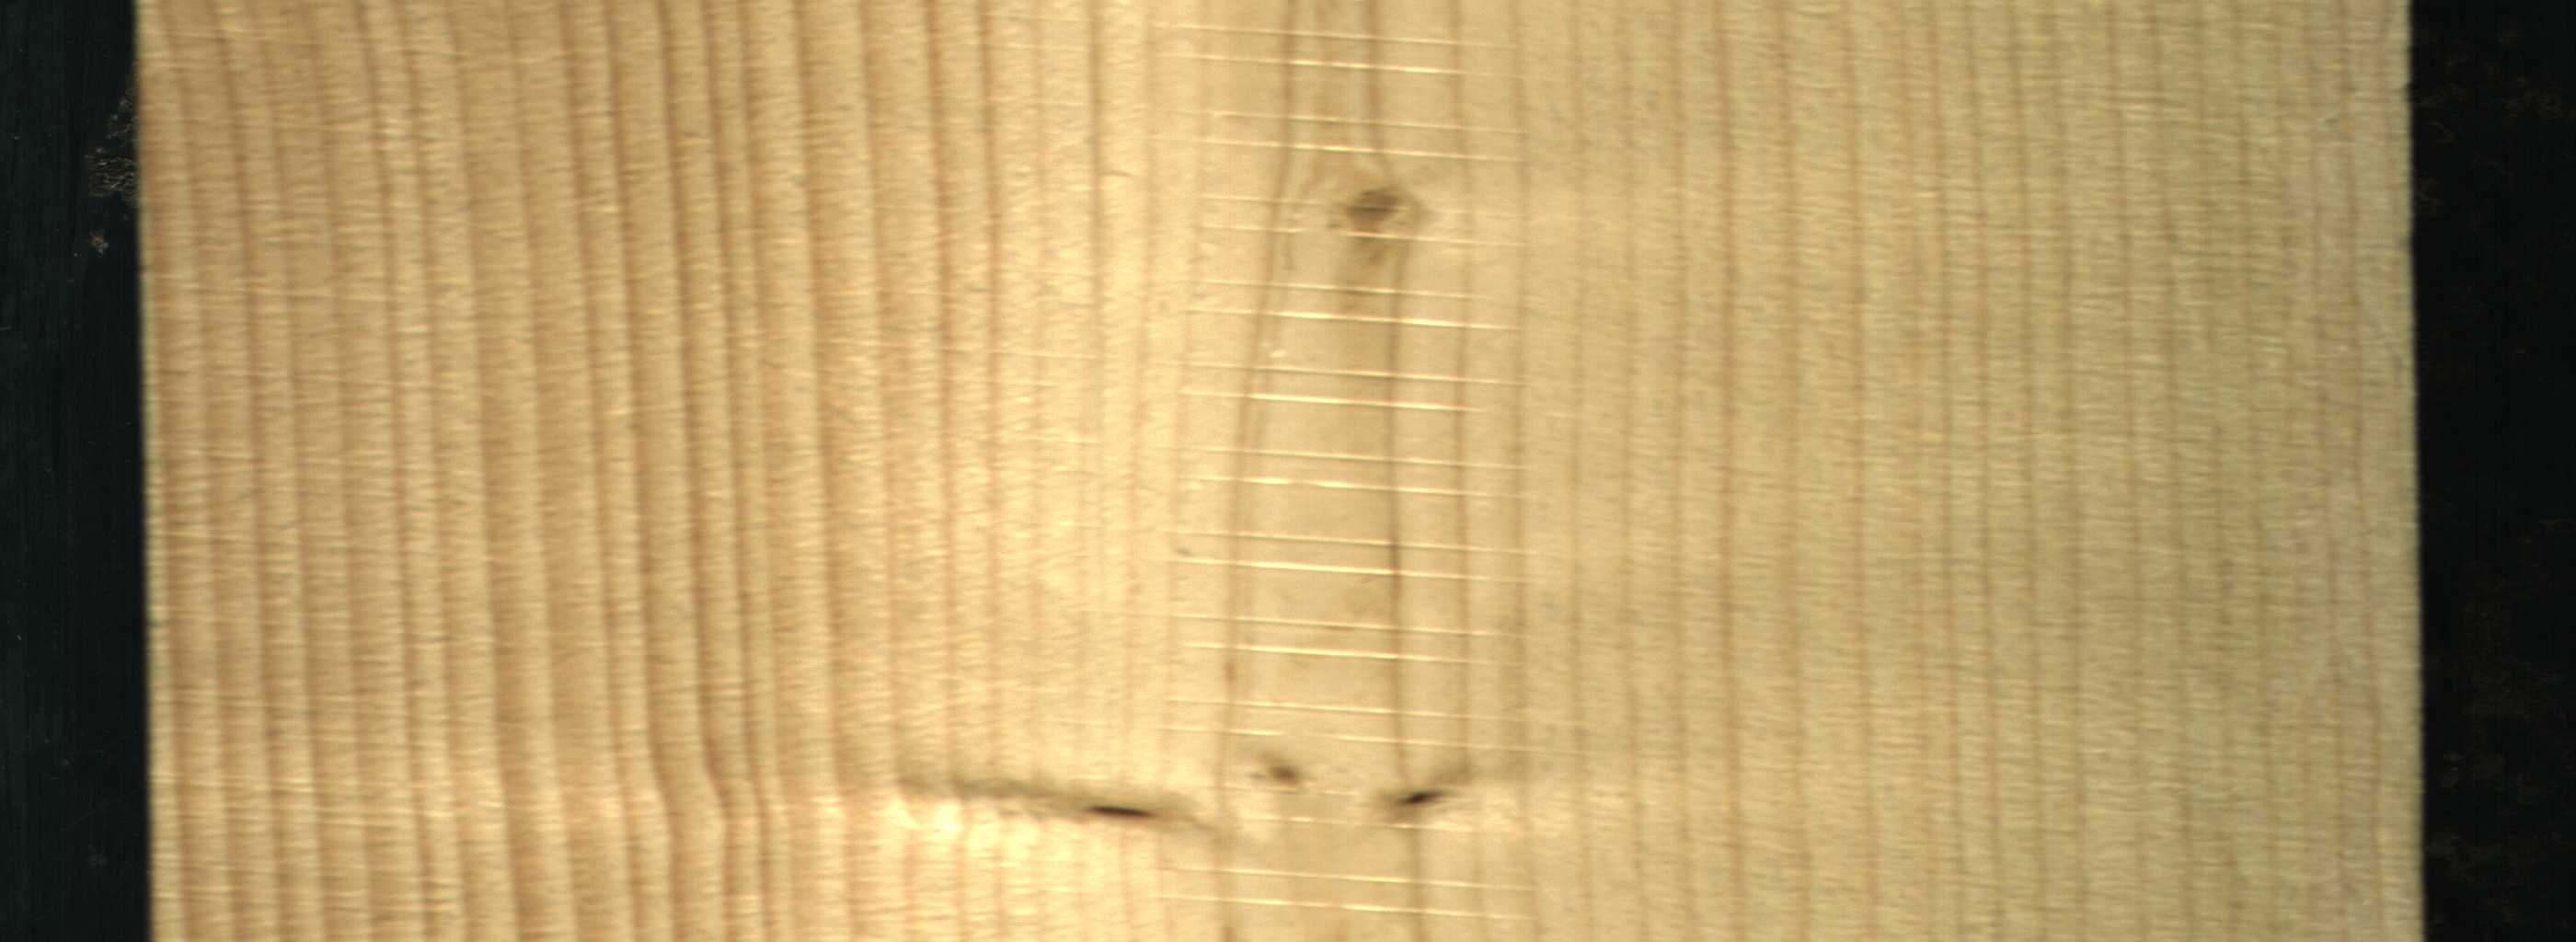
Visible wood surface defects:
Live_Knot
Live_Knot
Live_Knot